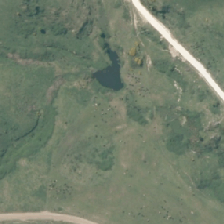
Land cover: high_producing_grassland